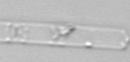
Label: Cerataulina_pelagica